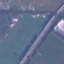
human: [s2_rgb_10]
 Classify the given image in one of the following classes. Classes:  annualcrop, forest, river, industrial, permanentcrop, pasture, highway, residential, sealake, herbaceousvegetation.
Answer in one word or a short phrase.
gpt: Highway